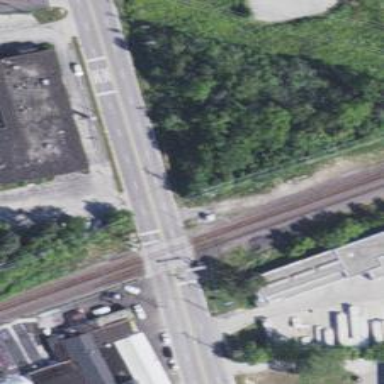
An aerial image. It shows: Full barrier level crossing on railway.